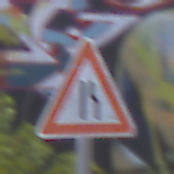
Verkehrszeichen: EinseitigVerengteFahrbahnRechts
Umgebung: Outdoor, Urban
Tageszeit: MorningAfternoon
Wetter: PartlyCloudy
Licht: Natural
Jahreszeit: NotSpecified
Kontrast: LowContrast